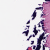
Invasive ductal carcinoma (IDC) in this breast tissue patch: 0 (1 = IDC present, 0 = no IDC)